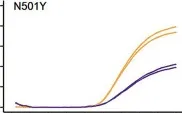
E484K.
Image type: chart (chart)